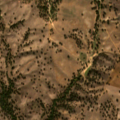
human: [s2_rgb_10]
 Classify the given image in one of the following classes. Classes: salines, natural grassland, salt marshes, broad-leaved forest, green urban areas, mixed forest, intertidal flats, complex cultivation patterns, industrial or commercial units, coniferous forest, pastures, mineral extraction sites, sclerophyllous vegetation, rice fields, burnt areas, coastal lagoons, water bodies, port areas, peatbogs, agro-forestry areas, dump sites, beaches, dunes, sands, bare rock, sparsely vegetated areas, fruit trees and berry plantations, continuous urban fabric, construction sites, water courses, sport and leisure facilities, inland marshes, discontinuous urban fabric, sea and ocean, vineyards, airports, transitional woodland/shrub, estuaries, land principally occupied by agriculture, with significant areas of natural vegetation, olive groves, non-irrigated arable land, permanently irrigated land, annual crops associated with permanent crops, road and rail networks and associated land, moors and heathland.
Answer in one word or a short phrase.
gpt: non-irrigated arable land, agro-forestry areas